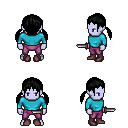
a pixel art fantasy rpg character, male body template, dark elf, purple skin, teal long-sleeve shirt, magenta pants, black twin-tailed hairstyle, maroon shoes, dagger, four views (front, back, left, right), 2x2 character sprite sheet, small pixel art, hard edges, no anti-aliasing